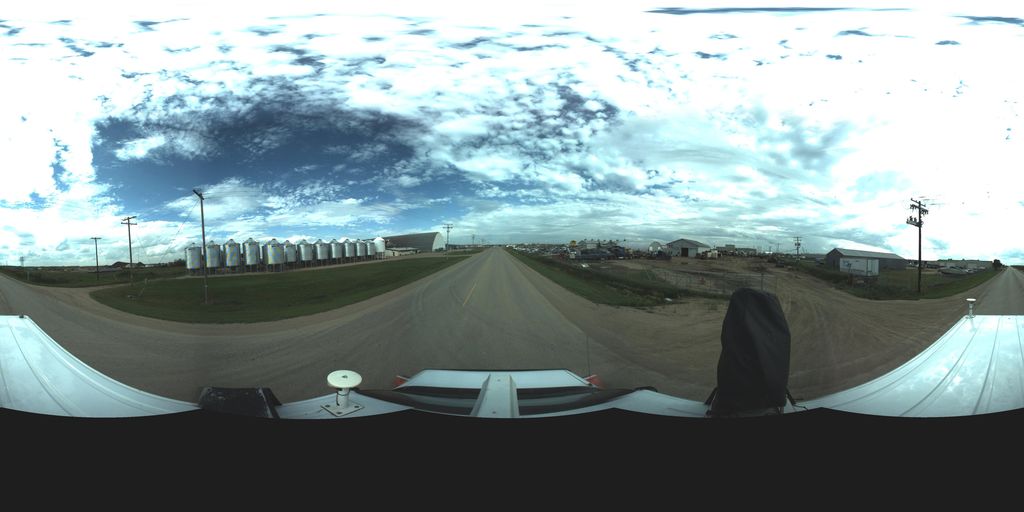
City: saskatoon